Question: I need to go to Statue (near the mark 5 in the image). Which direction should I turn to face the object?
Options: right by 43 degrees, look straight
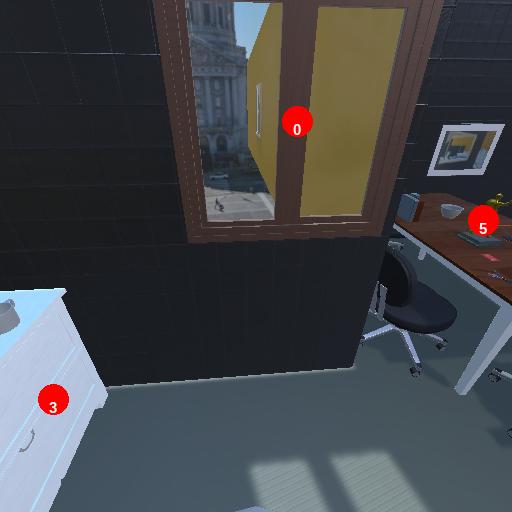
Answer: right by 43 degrees